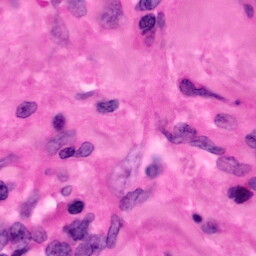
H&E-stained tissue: Pancreatic